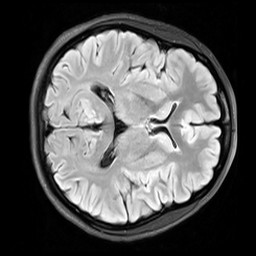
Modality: FLAIR
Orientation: axial
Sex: female
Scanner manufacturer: siemens
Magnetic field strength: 3 T
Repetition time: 10 s
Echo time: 0.09 s